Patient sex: M
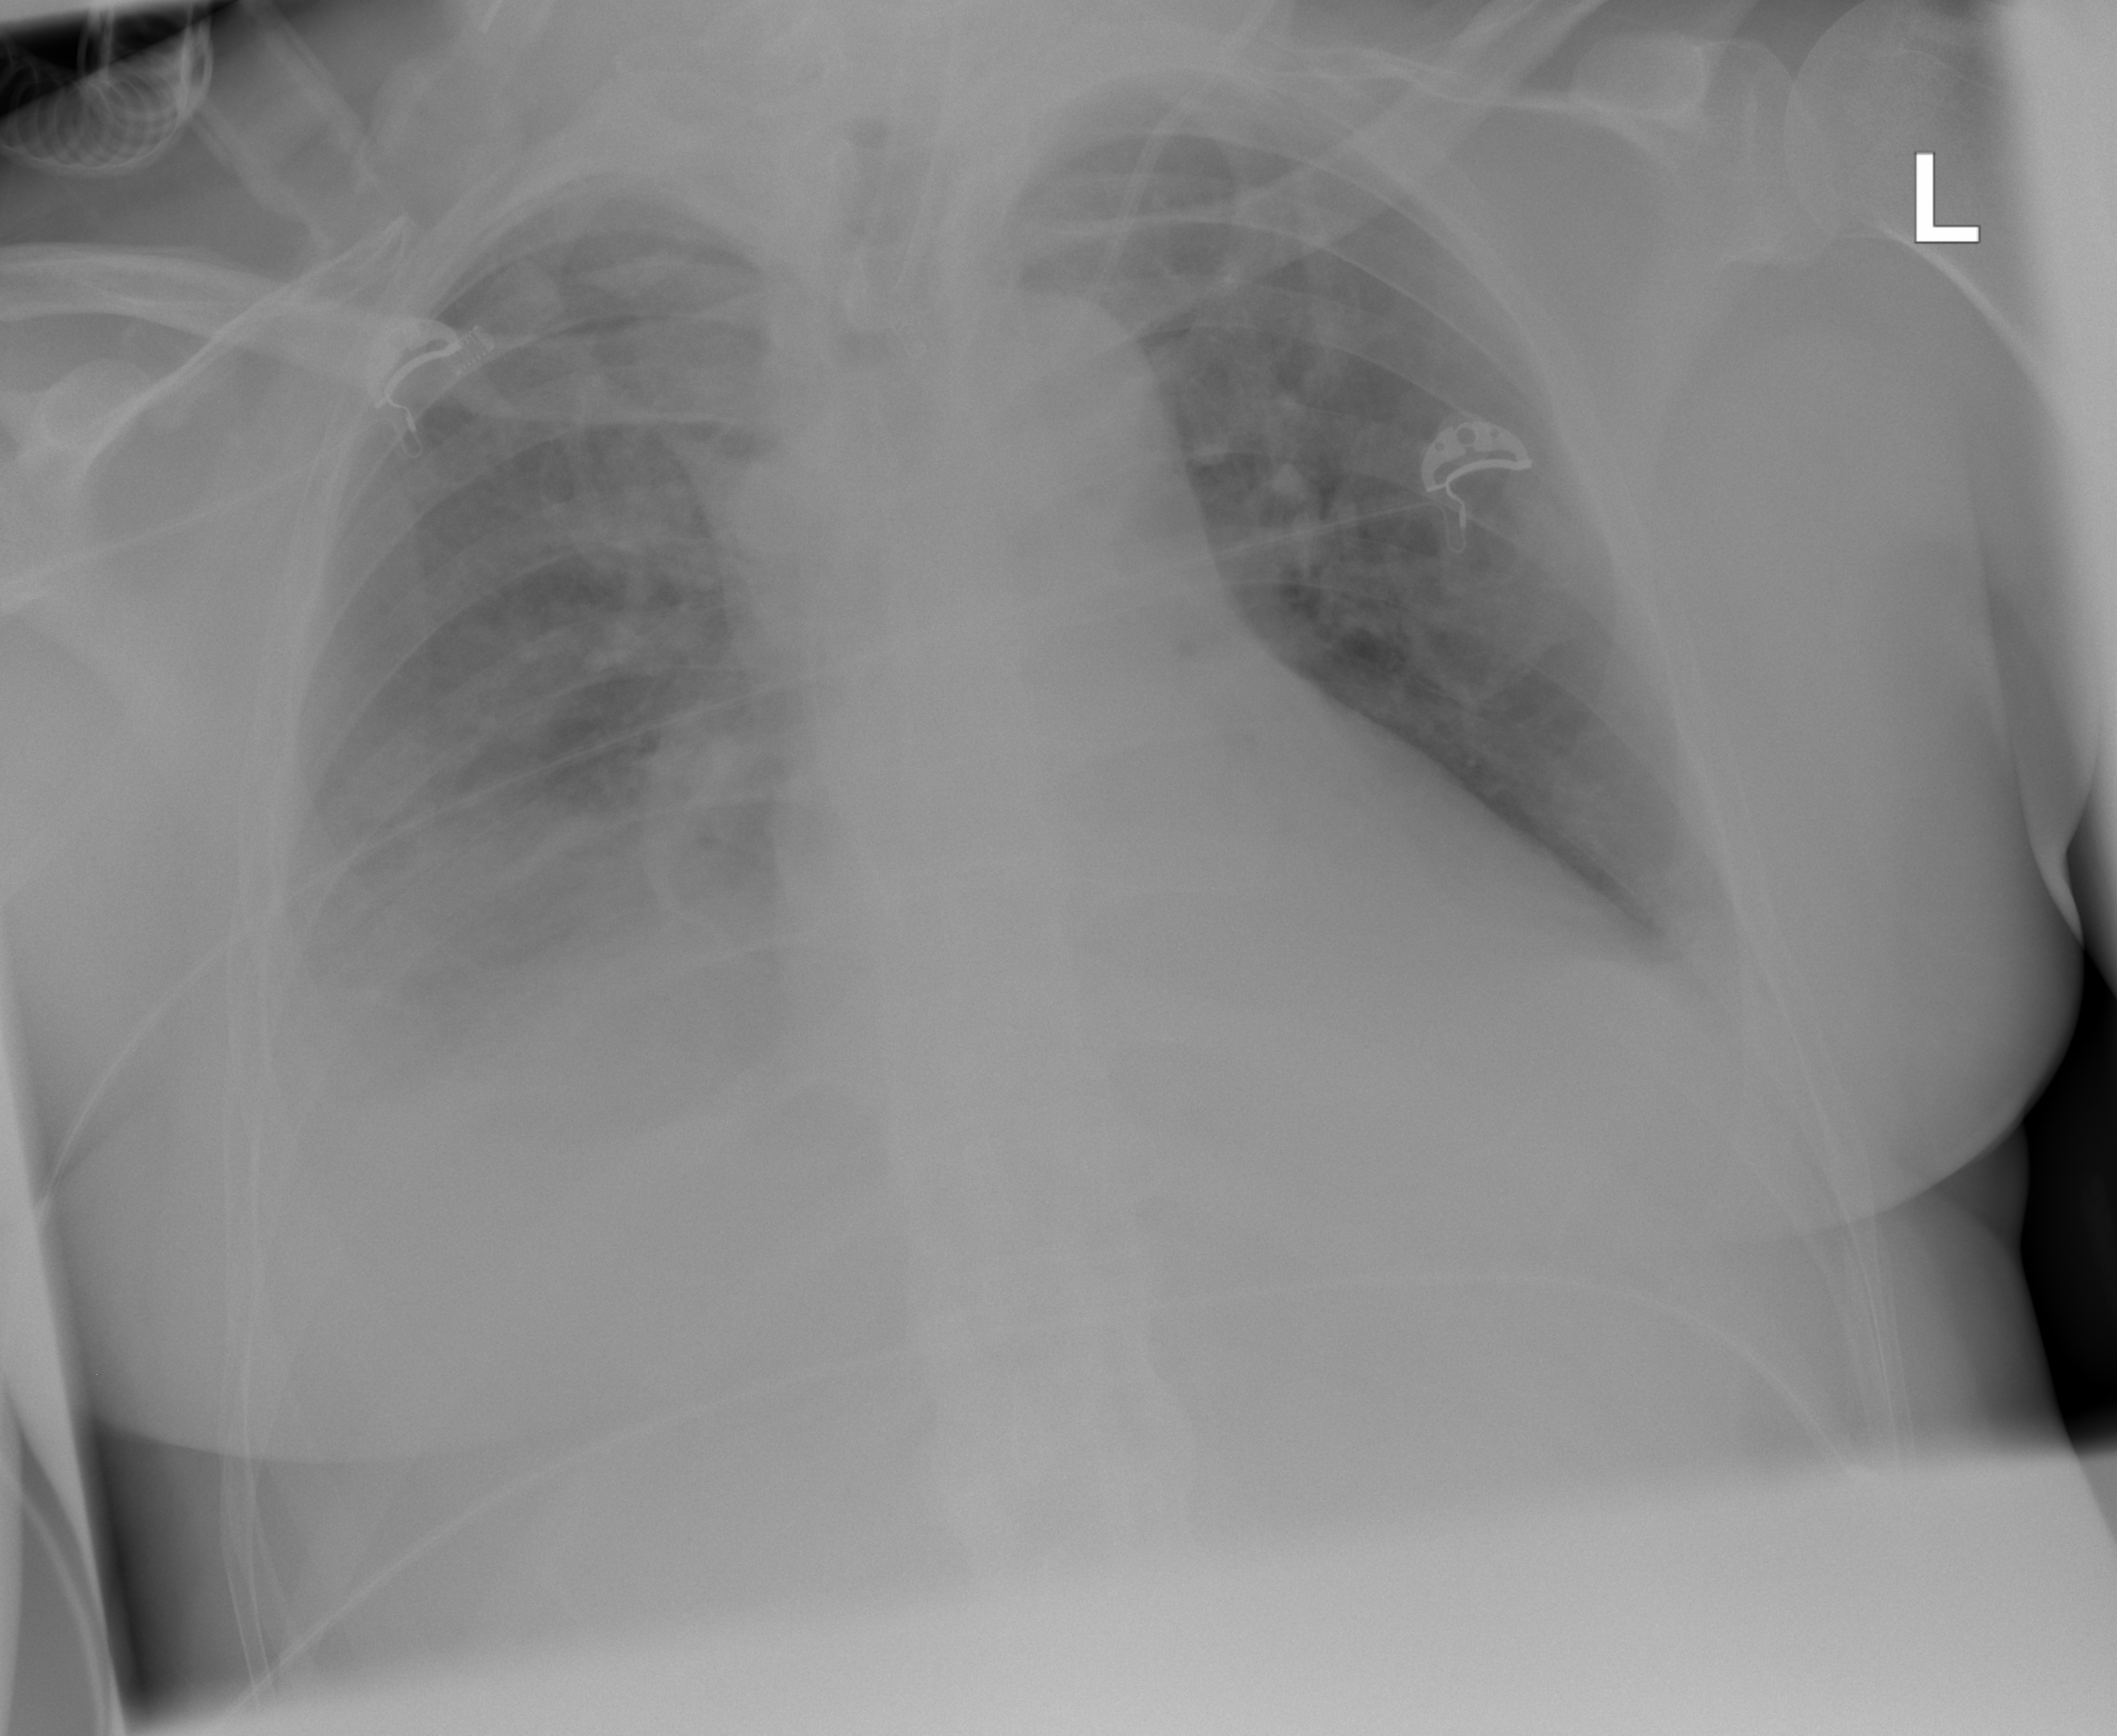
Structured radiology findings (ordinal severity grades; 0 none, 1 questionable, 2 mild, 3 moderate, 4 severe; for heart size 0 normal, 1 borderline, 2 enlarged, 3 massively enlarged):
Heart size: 0
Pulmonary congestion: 2
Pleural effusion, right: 3
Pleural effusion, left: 1
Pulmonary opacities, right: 3
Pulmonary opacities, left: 0
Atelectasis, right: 2
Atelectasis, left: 2